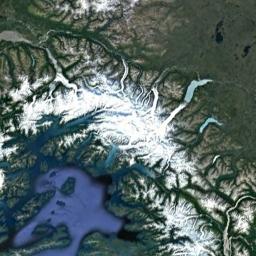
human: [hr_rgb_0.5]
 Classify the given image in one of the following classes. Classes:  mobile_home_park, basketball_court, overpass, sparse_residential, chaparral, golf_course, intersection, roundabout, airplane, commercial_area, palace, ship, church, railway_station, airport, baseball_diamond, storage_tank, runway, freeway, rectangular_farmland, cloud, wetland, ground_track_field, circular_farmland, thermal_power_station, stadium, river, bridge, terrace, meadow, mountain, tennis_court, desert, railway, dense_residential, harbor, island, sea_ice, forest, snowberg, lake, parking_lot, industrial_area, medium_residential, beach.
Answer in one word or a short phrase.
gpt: snowberg